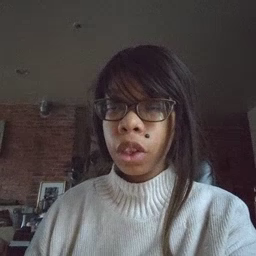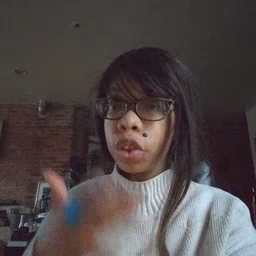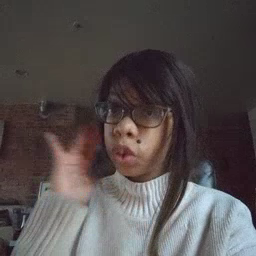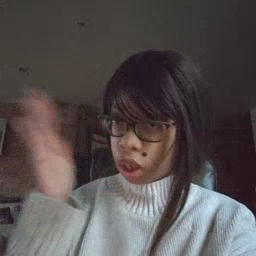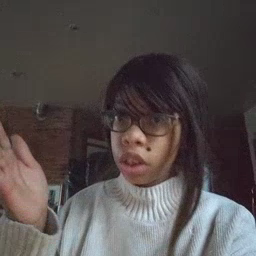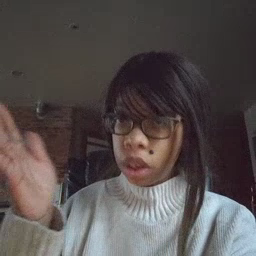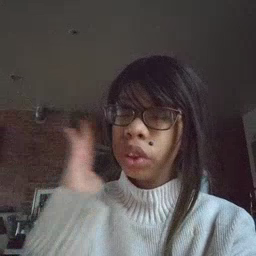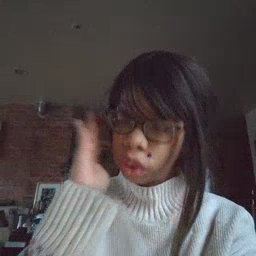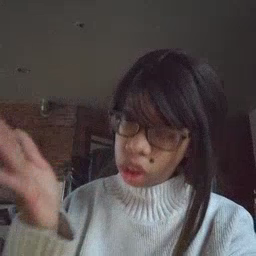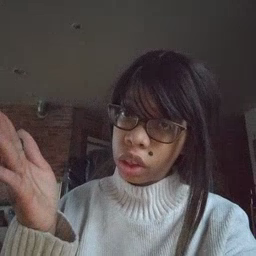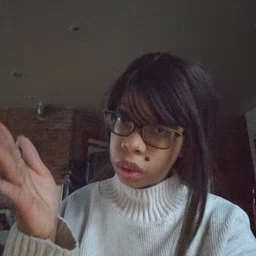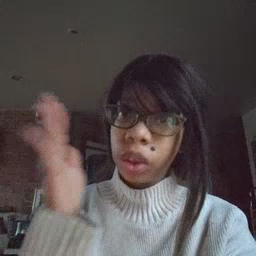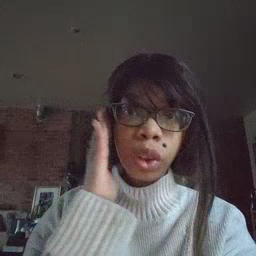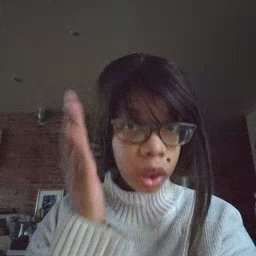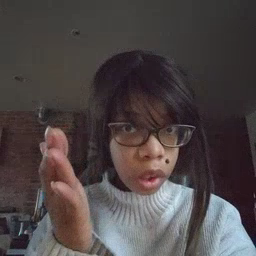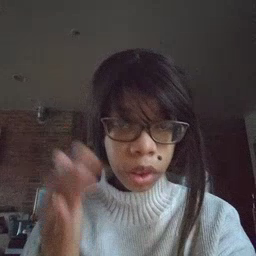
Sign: will